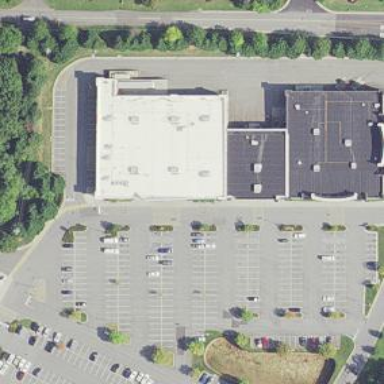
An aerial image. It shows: Retail building.